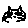
Label: cat